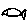
Label: fish